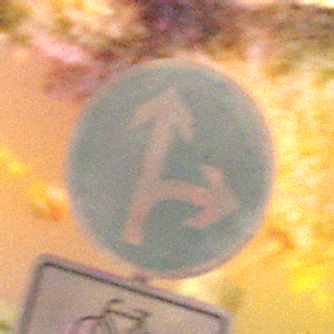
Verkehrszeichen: VorgeschriebeneFahrtrichtungGeradeausOderRechts
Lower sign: EinspurigeFahrzeugeFrei5
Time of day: Night
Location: Outdoor (Nature)
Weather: Clear
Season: NotSpecified
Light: Natural